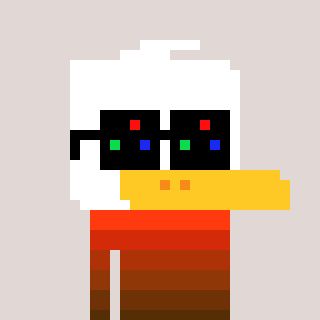
a pixel art character with square black sunglasses, a duck-shaped head and a redpinkish-colored body on a warm background